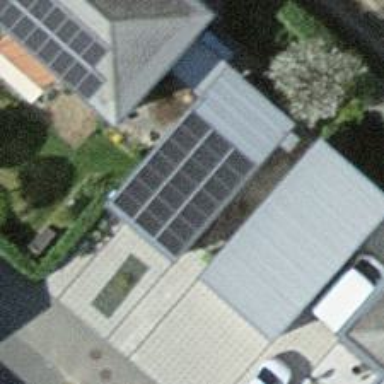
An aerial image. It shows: Solar photovoltaic panel generator.